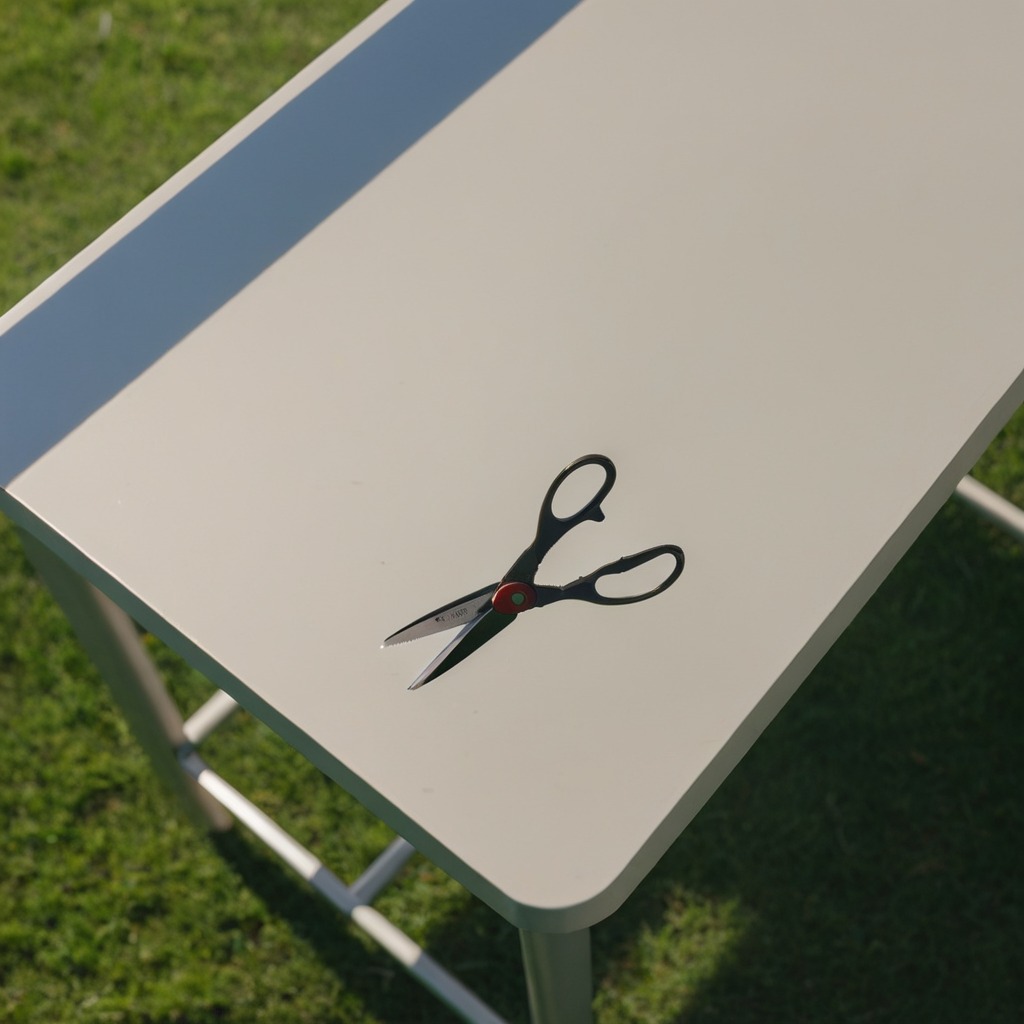
A scissor lying on a clean utility table in a temporary outdoor tool station afternoon light present textured surface